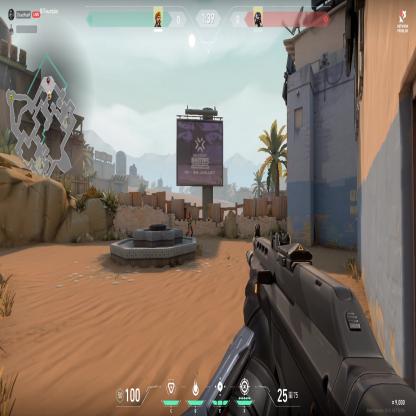
Label: enemy